Question: so i'm making an Android application on Android Studio that shows me the Google Maps (it's not all of it but it's the onlyue relevant thing t the case). The problem is that when i load the map onto the fragment, the only thing that shows up is the Google tag in the bottom left corner!
'''
public class MainActivity extends FragmentActivity{
GoogleMap googleMap;
protected void onCreate(Bundle savedInstanceState) {
super.onCreate(savedInstanceState);
setContentView(R.layout.activity_main);
createMapView();
}
private void createMapView() {
/**
* Catch the null pointer exception that
* may be thrown when initialising the map
*/
try {
if (null == googleMap) {
googleMap = ((MapFragment) getFragmentManager().findFragmentById(
R.id.map)).getMap();
if(null != googleMap) {
Toast.makeText(getApplicationContext(),
"Mapa carregado!", Toast.LENGTH_SHORT).show();
}
/**
* If the map is still null after attempted initialisation,
* show an error to the user
*/
if (null == googleMap) {
Toast.makeText(getApplicationContext(),
"Erro ao criar mapa", Toast.LENGTH_SHORT).show();
}
}
} catch (NullPointerException exception) {
Log.e("mapApp", exception.toString());
}
}
}
'''
'''
<?xml version="1.0" encoding="utf-8"?>
<RelativeLayout xmlns:android="http://schemas.android.com/apk/res/android"
android:layout_width="match_parent"
android:layout_height="match_parent">
<LinearLayout
android:orientation="vertical"
android:layout_width="fill_parent"
android:layout_height="fill_parent">
<fragment xmlns:android="http://schemas.android.com/apk/res/android"
android:layout_width="match_parent"
android:layout_height="match_parent"
android:name="com.google.android.gms.maps.MapFragment"
android:id="@+id/map"
android:layout_alignParentTop="true"
android:layout_alignParentBottom="true"
android:layout_alignParentLeft="true"
android:layout_alignParentRight="true" />
</LinearLayout>
</RelativeLayout>
'''
'''
<?xml version="1.0" encoding="utf-8"?>
<manifest xmlns:android="http://schemas.android.com/apk/res/android"
package="com.example.gnr_p_v2"
android:versionCode="1"
android:versionName="1.0" >
<uses-permission android:name="android.permission.INTERNET" />
<uses-permission android:name="android.permission.WRITE_EXTERNAL_STORAGE" />
<permission
android:name="com.example.gnr_p_v2.permission.MAPS_RECEIVE"
android:protectionLevel="signature" />
<uses-permission android:name="com.example.gnr_p_v2.permission.MAPS_RECEIVE"/>
<uses-permission android:name="android.permission.ACCESS_NETWORK_STATE" />
<uses-permission android:name="android.permission.READ_PHONE_STATE" />
<uses-permission android:name="com.google.android.providers.gsf.permission.READ_GSERVICES" />
<uses-permission android:name="android.permission.ACCESS_COARSE_LOCATION" />
<uses-permission android:name="android.permission.ACCESS_FINE_LOCATION" />
<uses-permission android:name="android.permission.CAMERA" />
<uses-feature android:name="android.hardware.camera" />
<uses-feature android:name="android.hardware.camera.autofocus" />
<uses-feature
android:glEsVersion="0x00020000"
android:required="true"/>
<uses-sdk
android:minSdkVersion="15"
android:targetSdkVersion="19" />
<application
android:allowBackup="true"
android:icon="@drawable/ic_launcher"
android:label="@string/app_name"
android:theme="@android:style/Theme.Light.NoTitleBar">
<uses-permission android:name="android.permission.ACCESS_FINE_LOCATION"/>
<uses-library android:name="com.google.android.maps"/>
<meta-data
android:name="com.google.android.maps.v2.API_KEY"
android:value="AIzaSyCIXfZQ3KbhU5nm61VzAbttdBAbT6jZ7xc"/>
<meta-data
android:name="com.google.android.gms.version"
android:value="@integer/google_play_services_version" />
<activity
android:name=".MainActivity"
android:label="@string/app_name"
android:windowSoftInputMode="stateHidden" >
<intent-filter>
<action android:name="android.intent.action.MAIN" />
<category android:name="android.intent.category.LAUNCHER" />
</intent-filter>
</activity>
</application>
</manifest>
'''

I followed every tutorial available and i'm afraid I might have made a mistake even though I'm not sure where.
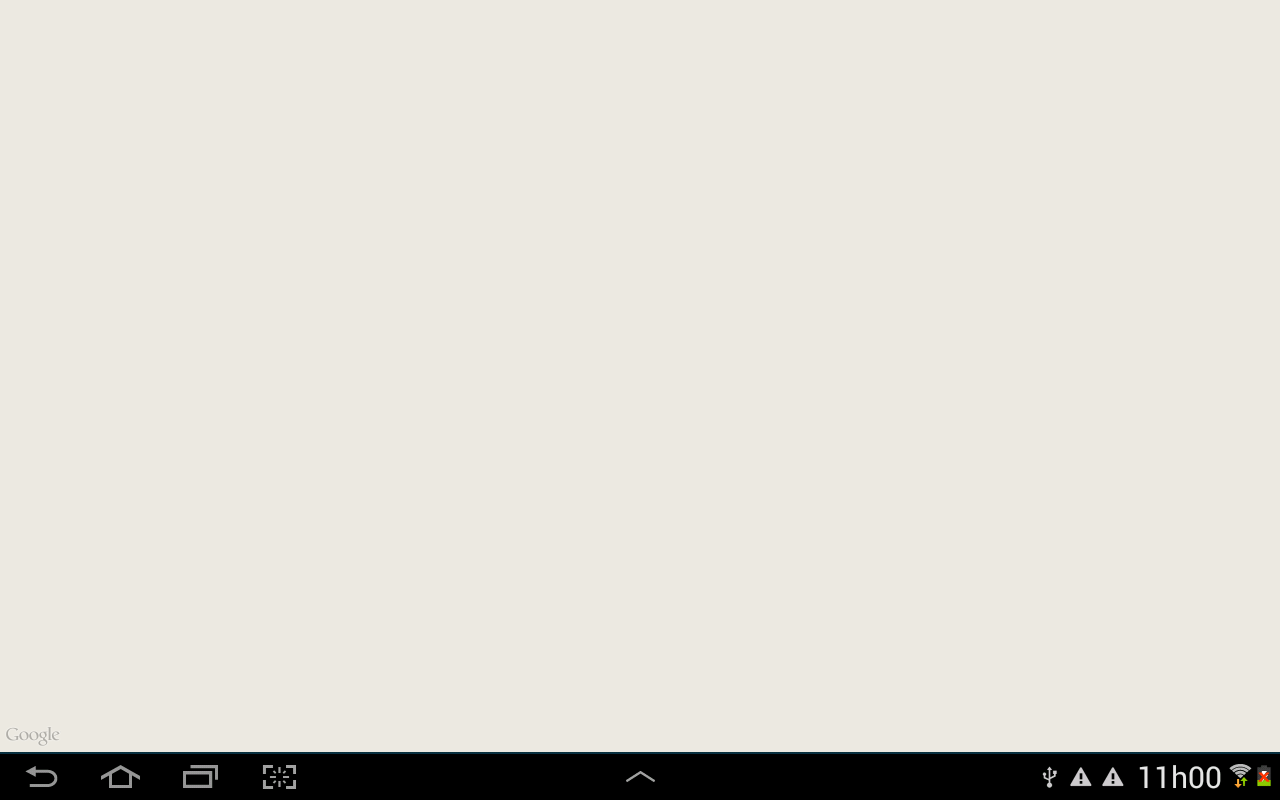
Answer: First you should change
'''
public class MainActivity extends FragmentActivity
'''
to
'''
public class MainActivity extends Activity
'''
because your 'minsdk>12' and also you are using 'MapFragment'
And another thing
you should cross check your map 'API key'